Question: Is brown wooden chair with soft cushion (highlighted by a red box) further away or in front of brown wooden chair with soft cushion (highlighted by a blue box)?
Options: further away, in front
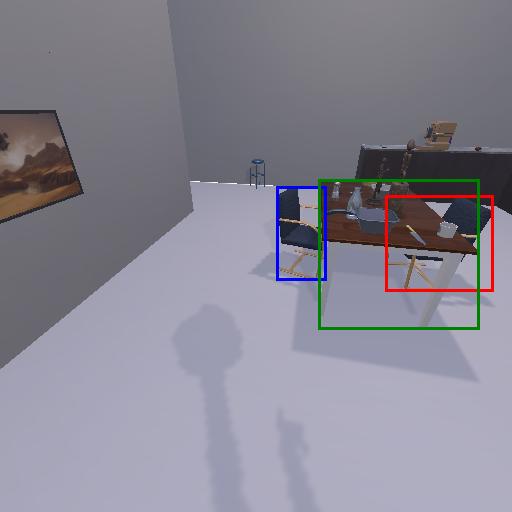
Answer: further away